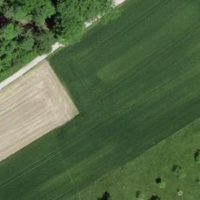
EUNIS habitat code: 25
Species observed at this site:
Juglans regia
Fagus sylvatica
Prunus spinosa